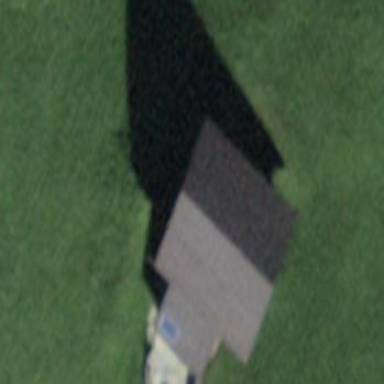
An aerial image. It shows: Barn.